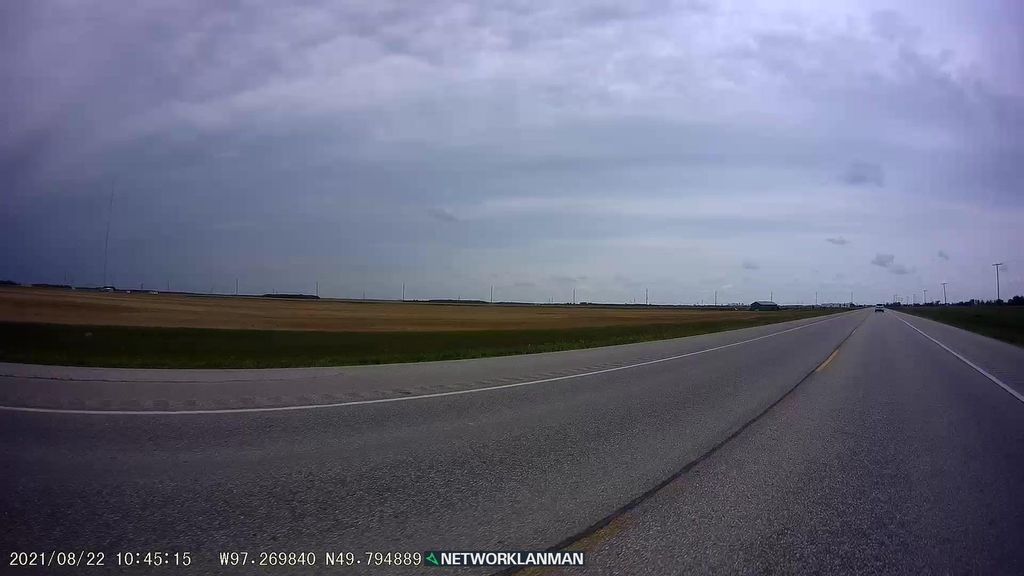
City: winnipeg